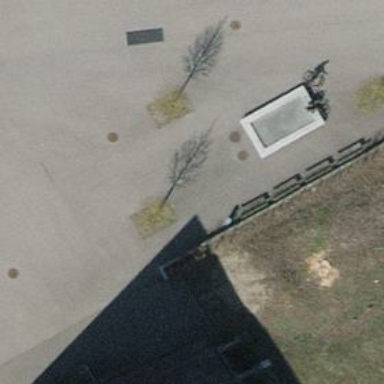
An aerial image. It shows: Brown bench.